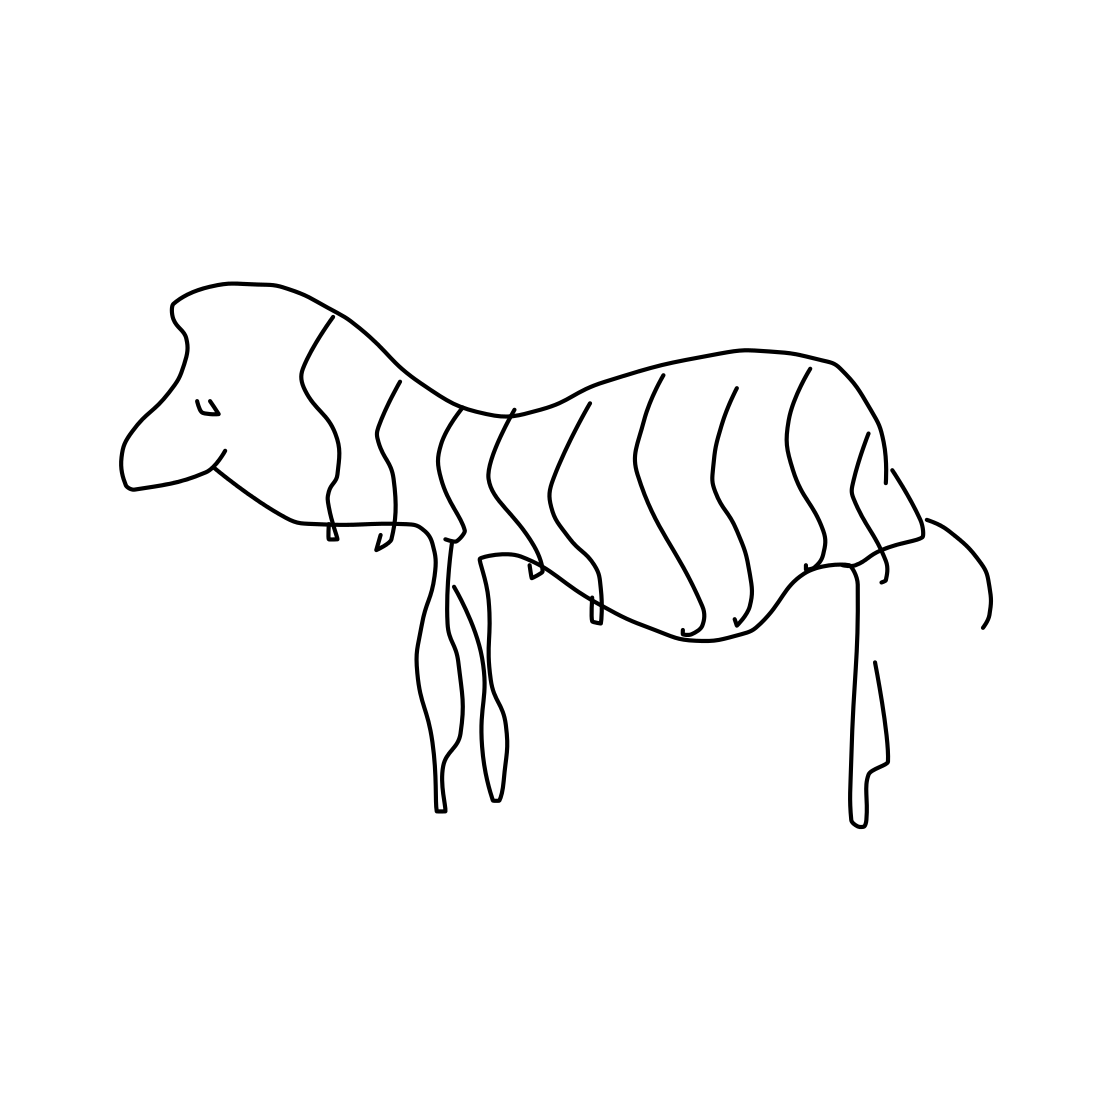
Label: zebra